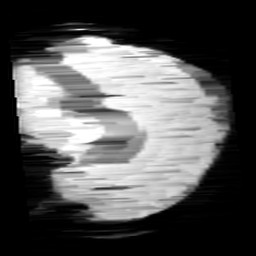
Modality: minIP
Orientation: sagittal
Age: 10
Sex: male
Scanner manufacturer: siemens
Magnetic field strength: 3 T
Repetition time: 0.027 s
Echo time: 0.02 s